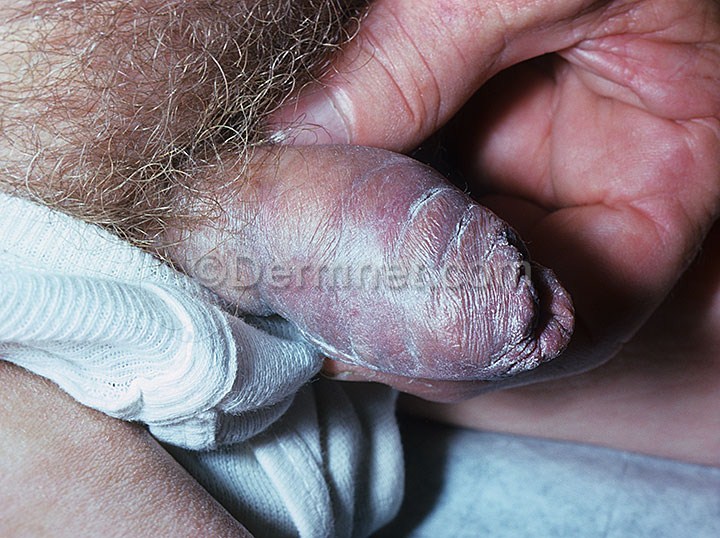
Disease: Vascular Tumors